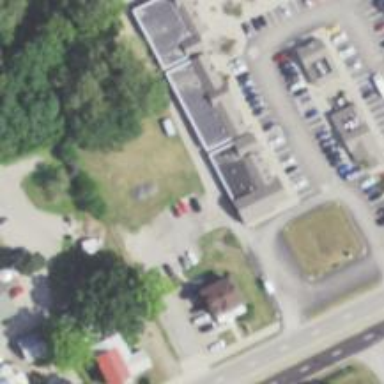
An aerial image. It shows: Post office.